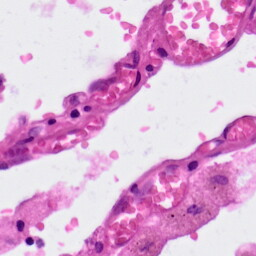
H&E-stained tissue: Lung